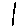
Label: line